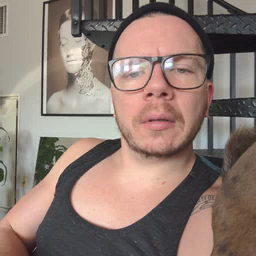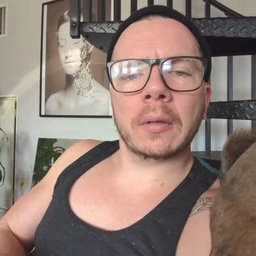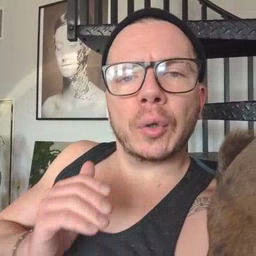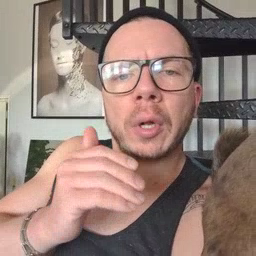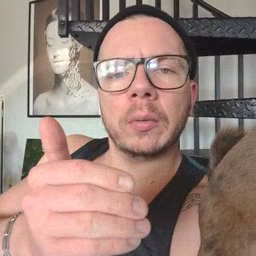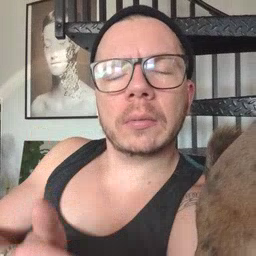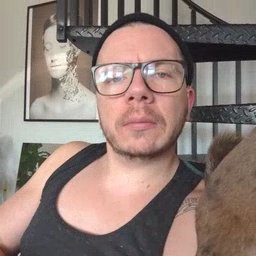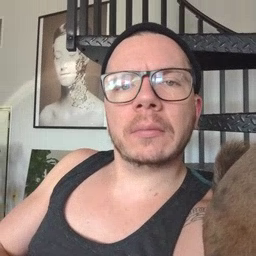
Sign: close